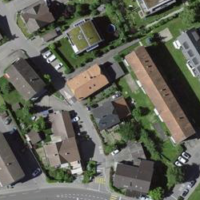
EUNIS habitat code: 55
Species observed at this site:
Ajuga reptans
Lamium galeobdolon